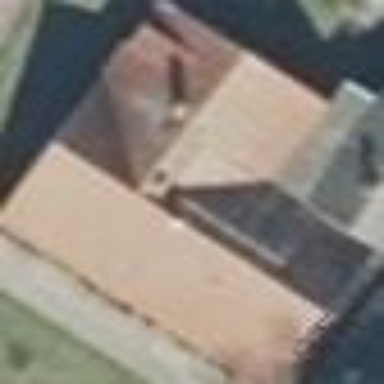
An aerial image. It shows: Detached building with gabled roof covered in red roof tiles. The building's exterior is gray.